Question: Is there any reliable and free WPF library to create simple tree diagrams dynamically? I mean, all I want is something that would allow me to do that kind of pseudo-code:
'''
Item item1 = new Item("Level 1");
Item item11 = new Item("Level 1.1");
Item item12 = new Item("Level 1.2");
Item item111 = new Item("Level 1.1.1");
item11.AddChild(item111);
item1.AddChild(item11);
item1.AddChild(item12);
'''
And then to generate automatically the correspoding diagram:

Thank you.
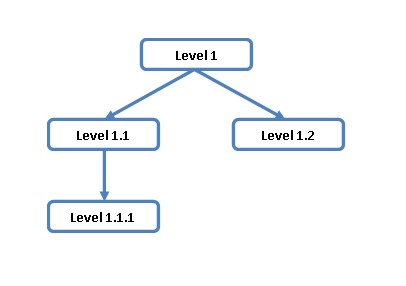
Answer: I found this <URL> and tinkered a bit in order to adapt it to my needs.
I'm kinda surprised there's no library to do so. Still looking for it :)